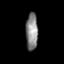
Tissue: skin
Cell type: Epithelial cells
Senescence score: 0.2671
Nuclear area (px): 443
Mean DAPI intensity: 133.264